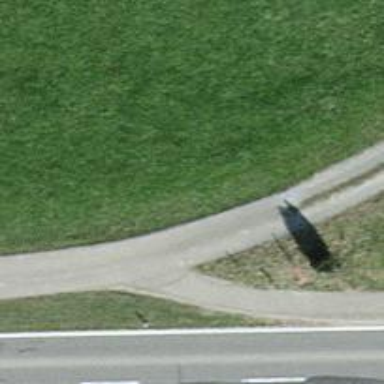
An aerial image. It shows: Well-maintained track road of grade 1.